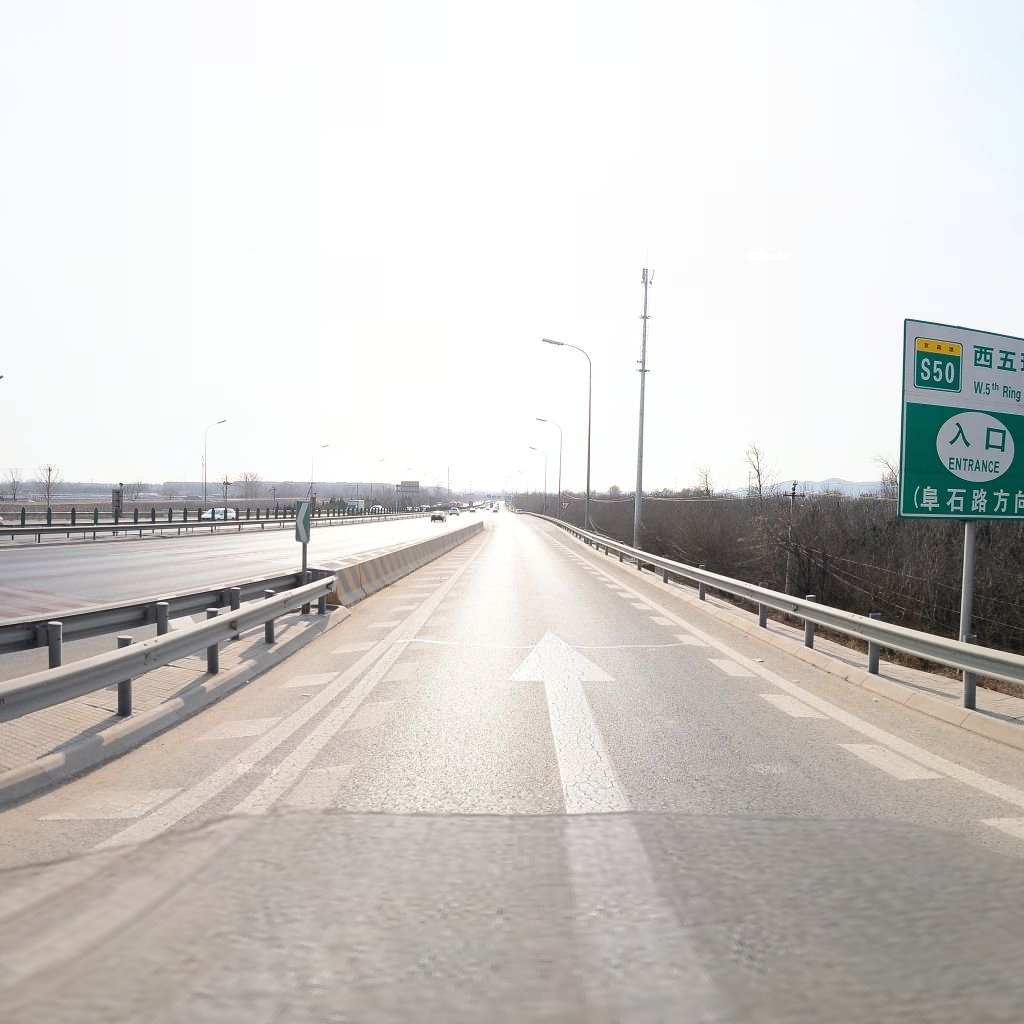
Region: Haidian
Road damage annotations: transverse patch